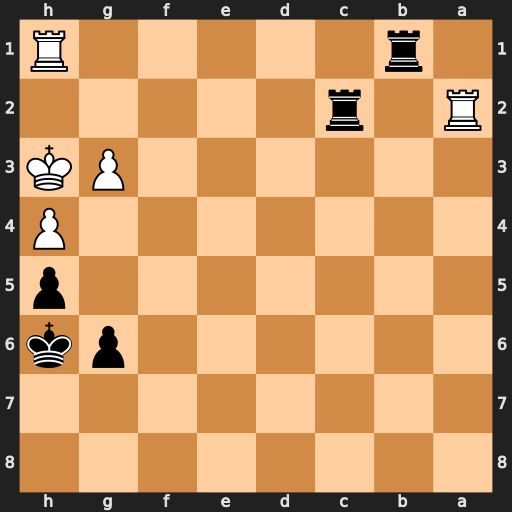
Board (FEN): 8/8/6pk/7p/7P/6PK/R1r5/1r5R
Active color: b
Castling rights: -
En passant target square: -
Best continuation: Rxh1#